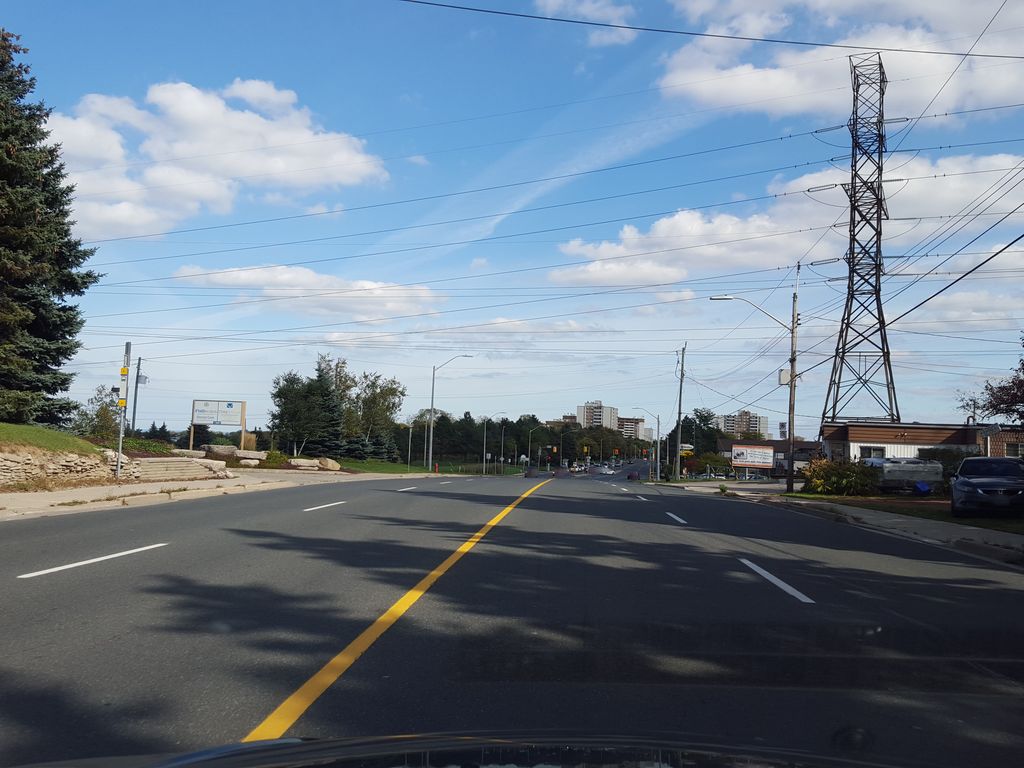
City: hamilton